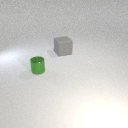
large gray rubber cube to the right of small green metal cylinder